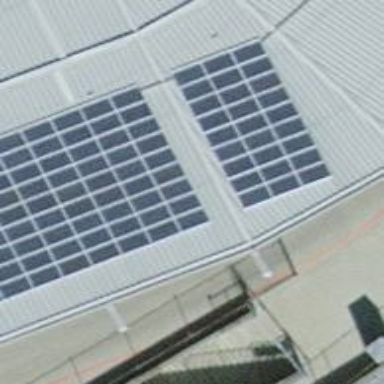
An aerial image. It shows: Solar power generator utilizing photovoltaic technology with solar photovoltaic panels.